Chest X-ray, AP view. Patient: 50 years old, sex F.
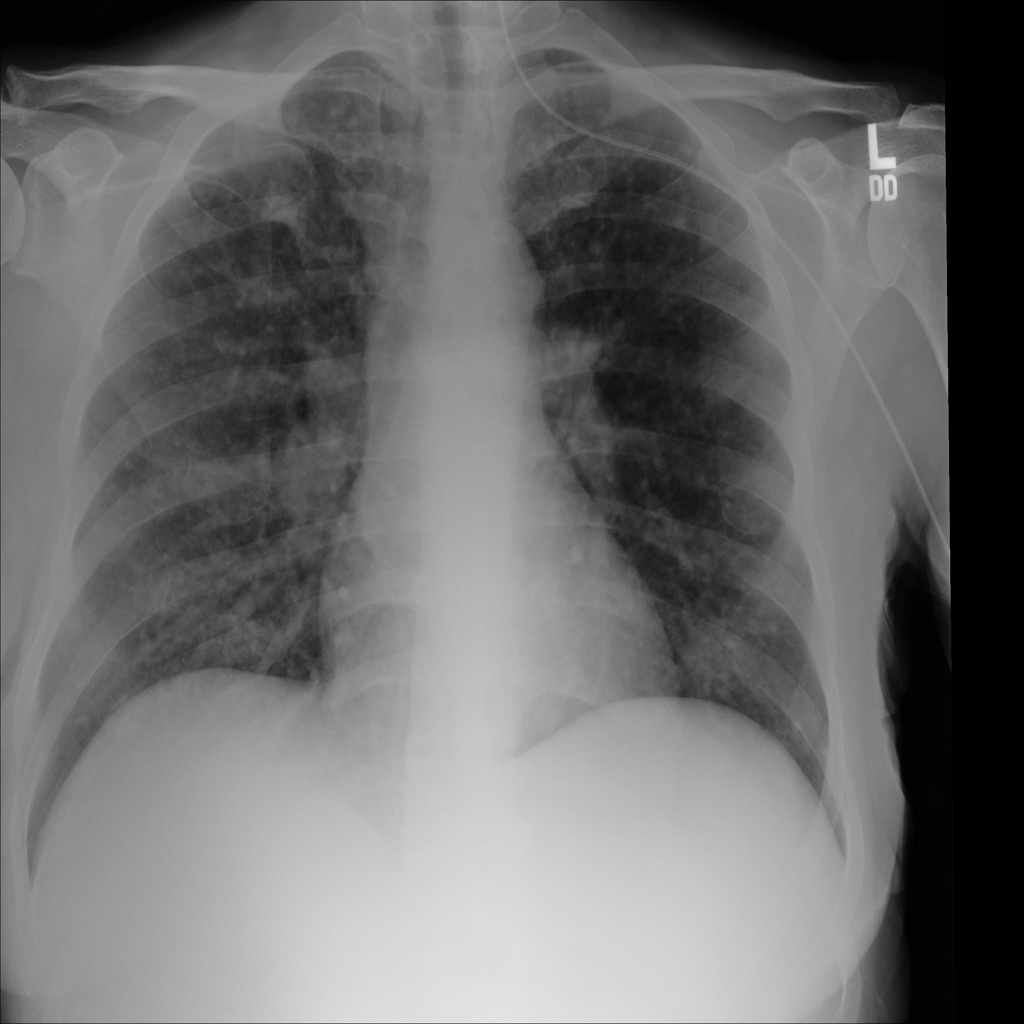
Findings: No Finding